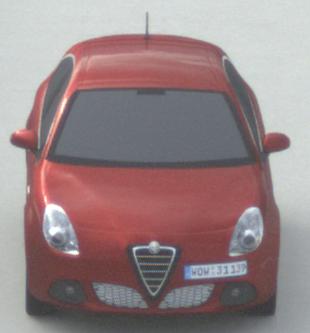
Make: Alfa Romeo
Model: Giulietta 1.4 TB 16V
Detailed model: Giulietta (940)
Model produced from: 2010/05
Model produced until: 2013/03
Doors: 5
Color: red
Road condition: dry road
Daytime: morning or afternoon
Contrast: low contrast